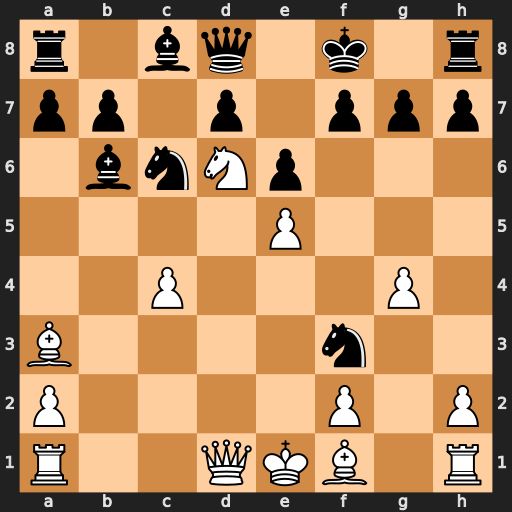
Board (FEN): r1bq1k1r/pp1p1ppp/1bnNp3/4P3/2P3P1/B4n2/P4P1P/R2QKB1R
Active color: w
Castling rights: KQ
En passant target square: -
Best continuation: Qxf3 Ba5+ Kd1